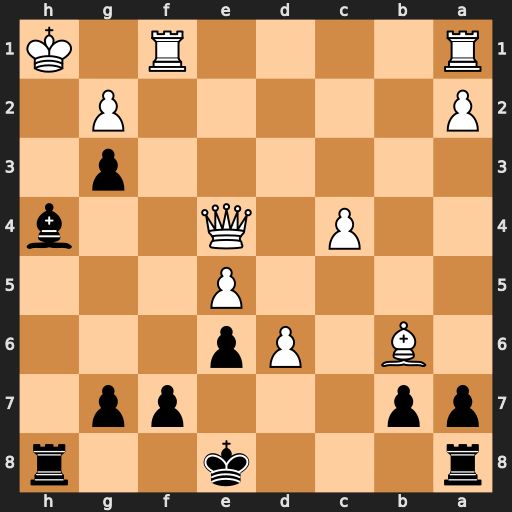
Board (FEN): r3k2r/pp3pp1/1B1Pp3/4P3/2P1Q2b/6p1/P5P1/R4R1K
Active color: b
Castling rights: kq
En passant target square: -
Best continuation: Bd8+ Kg1 Bxb6+ Rf2 gxf2+ Kf1 Rh1+ Ke2 Rxa1